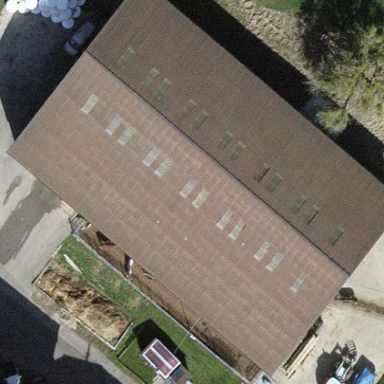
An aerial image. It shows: Barn.